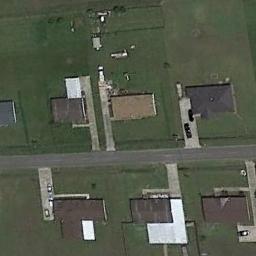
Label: medium_residential